Interaction volume radius: 10 \u00c5
Interaction volume height: 35 \u00c5
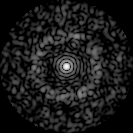
Disorder parameter: 0.8321